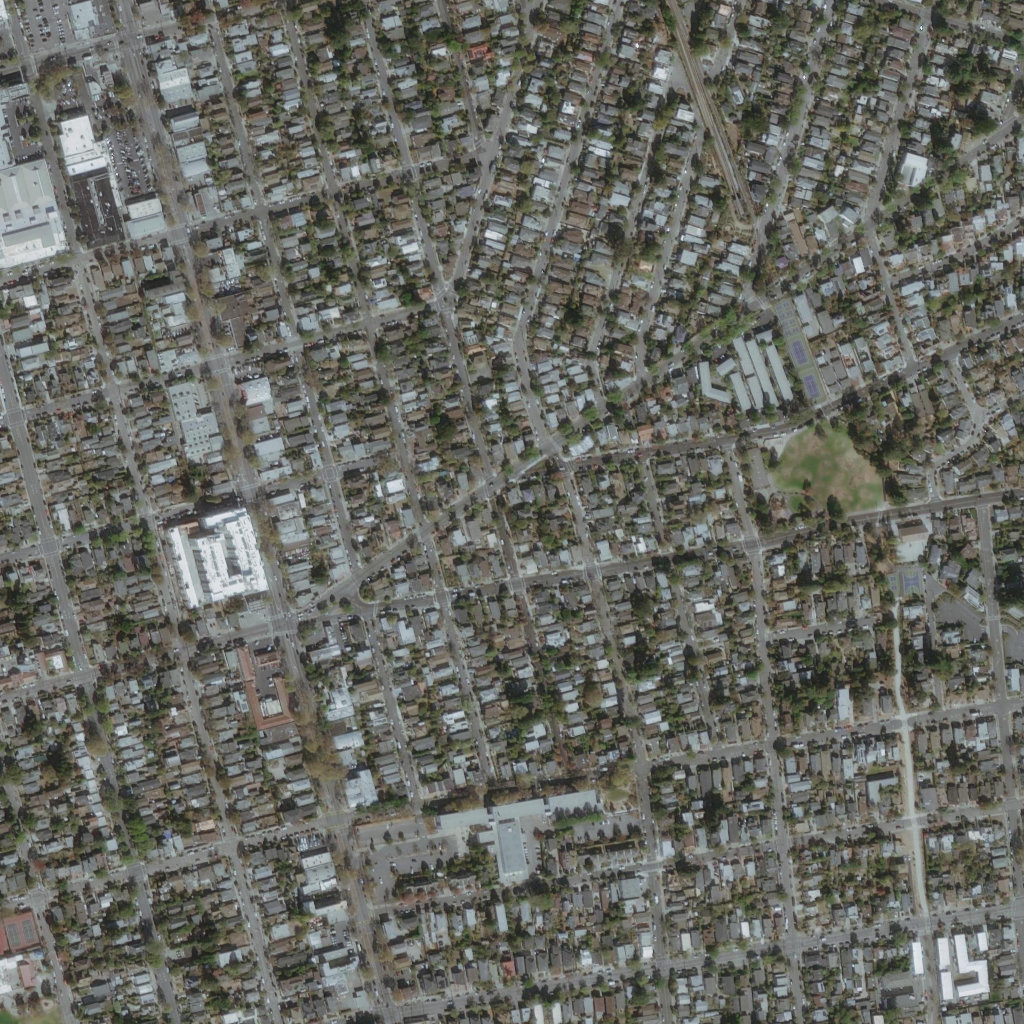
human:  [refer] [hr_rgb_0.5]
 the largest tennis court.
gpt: <box>[[75, 29, 81, 39, 0]]</box>